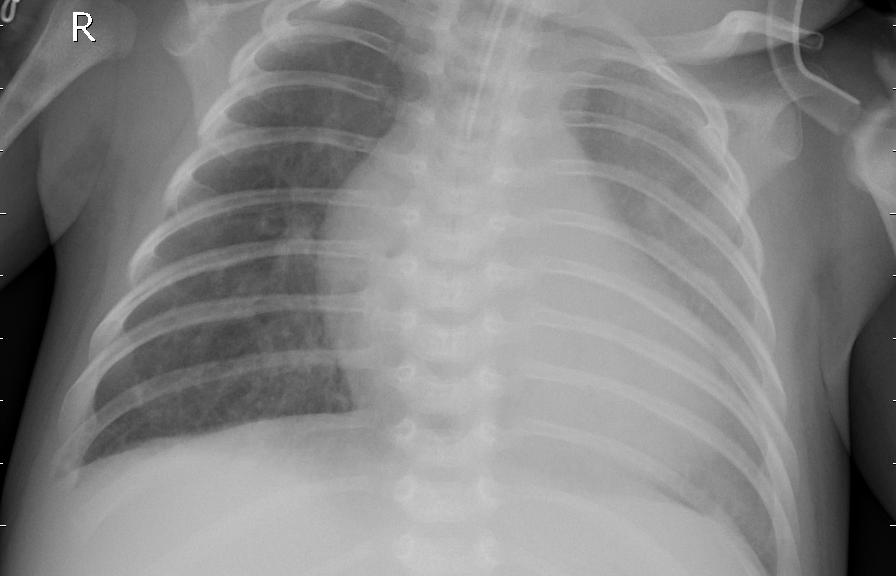
Diagnosis: PNEUMONIA